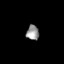
Tissue: skin
Cell type: Epithelial cells
Senescence score: 0.2802
Nuclear area (px): 182
Mean DAPI intensity: 149.571